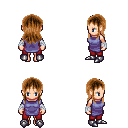
a pixel art fantasy rpg character, female body template, human, light skin, chain tabard jacket, red pants, brown unkempt hairstyle, white cloth bandages, metal boots, four views (front, back, left, right), 2x2 character sprite sheet, small pixel art, hard edges, no anti-aliasing